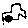
Label: car